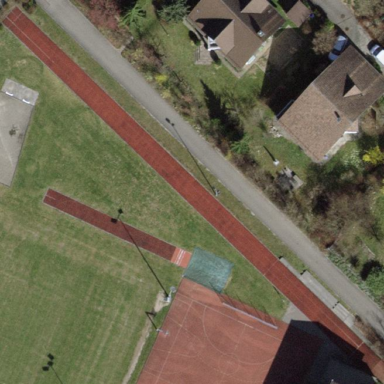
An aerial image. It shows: Athletics track located on leisure land.